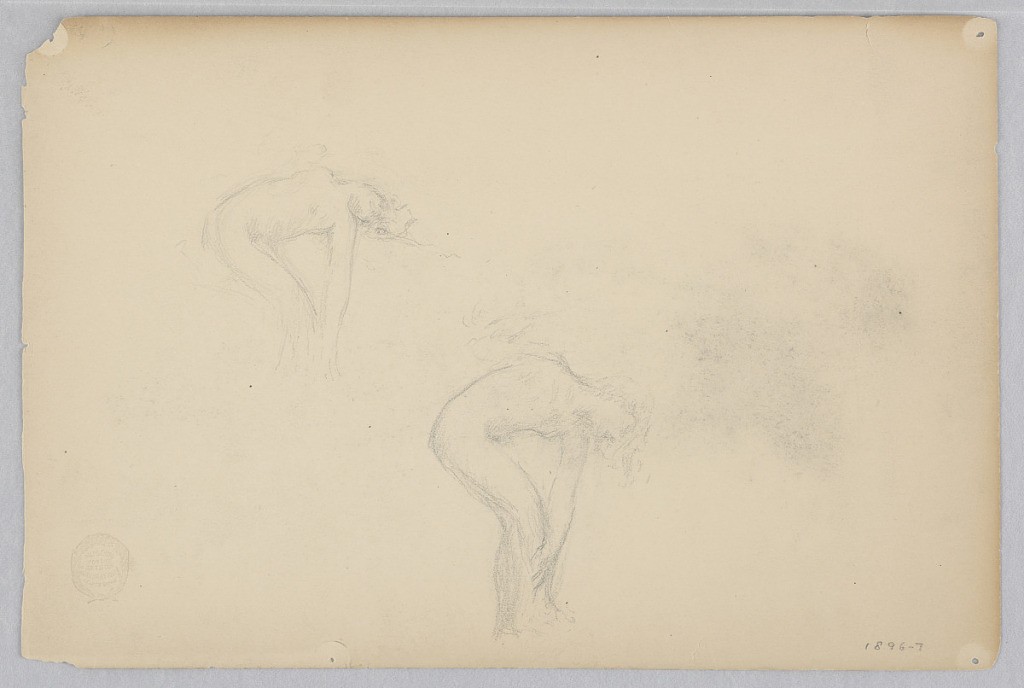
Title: Study for a dancing woman, “Moods to Music,” Mendelssohn Glee Club, New York, NY
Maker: Robert Frederick Blum, American, 1857–1903
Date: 1893–1898
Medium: Graphite on wove paper
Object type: Drawing
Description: Two sketches of a female figure dancing.